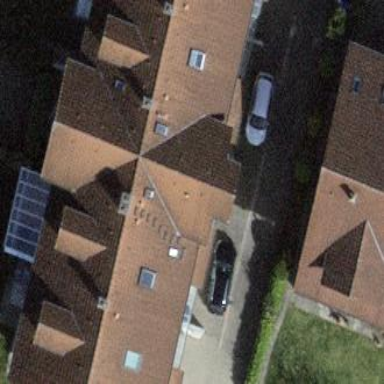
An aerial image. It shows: Terrace building.